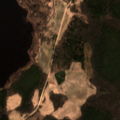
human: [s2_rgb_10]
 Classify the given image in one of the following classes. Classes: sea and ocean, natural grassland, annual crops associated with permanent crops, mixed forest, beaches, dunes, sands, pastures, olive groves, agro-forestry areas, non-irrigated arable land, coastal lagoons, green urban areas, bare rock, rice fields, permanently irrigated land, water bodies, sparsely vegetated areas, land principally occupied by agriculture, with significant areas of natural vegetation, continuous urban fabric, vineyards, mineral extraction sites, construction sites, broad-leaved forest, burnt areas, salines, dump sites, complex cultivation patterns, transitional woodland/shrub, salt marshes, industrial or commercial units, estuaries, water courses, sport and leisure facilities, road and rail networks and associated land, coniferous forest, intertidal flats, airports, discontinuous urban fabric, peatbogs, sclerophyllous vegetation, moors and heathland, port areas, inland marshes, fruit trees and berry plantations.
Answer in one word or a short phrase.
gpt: pastures, complex cultivation patterns, land principally occupied by agriculture, with significant areas of natural vegetation, broad-leaved forest, coniferous forest, mixed forest, water bodies